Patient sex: F
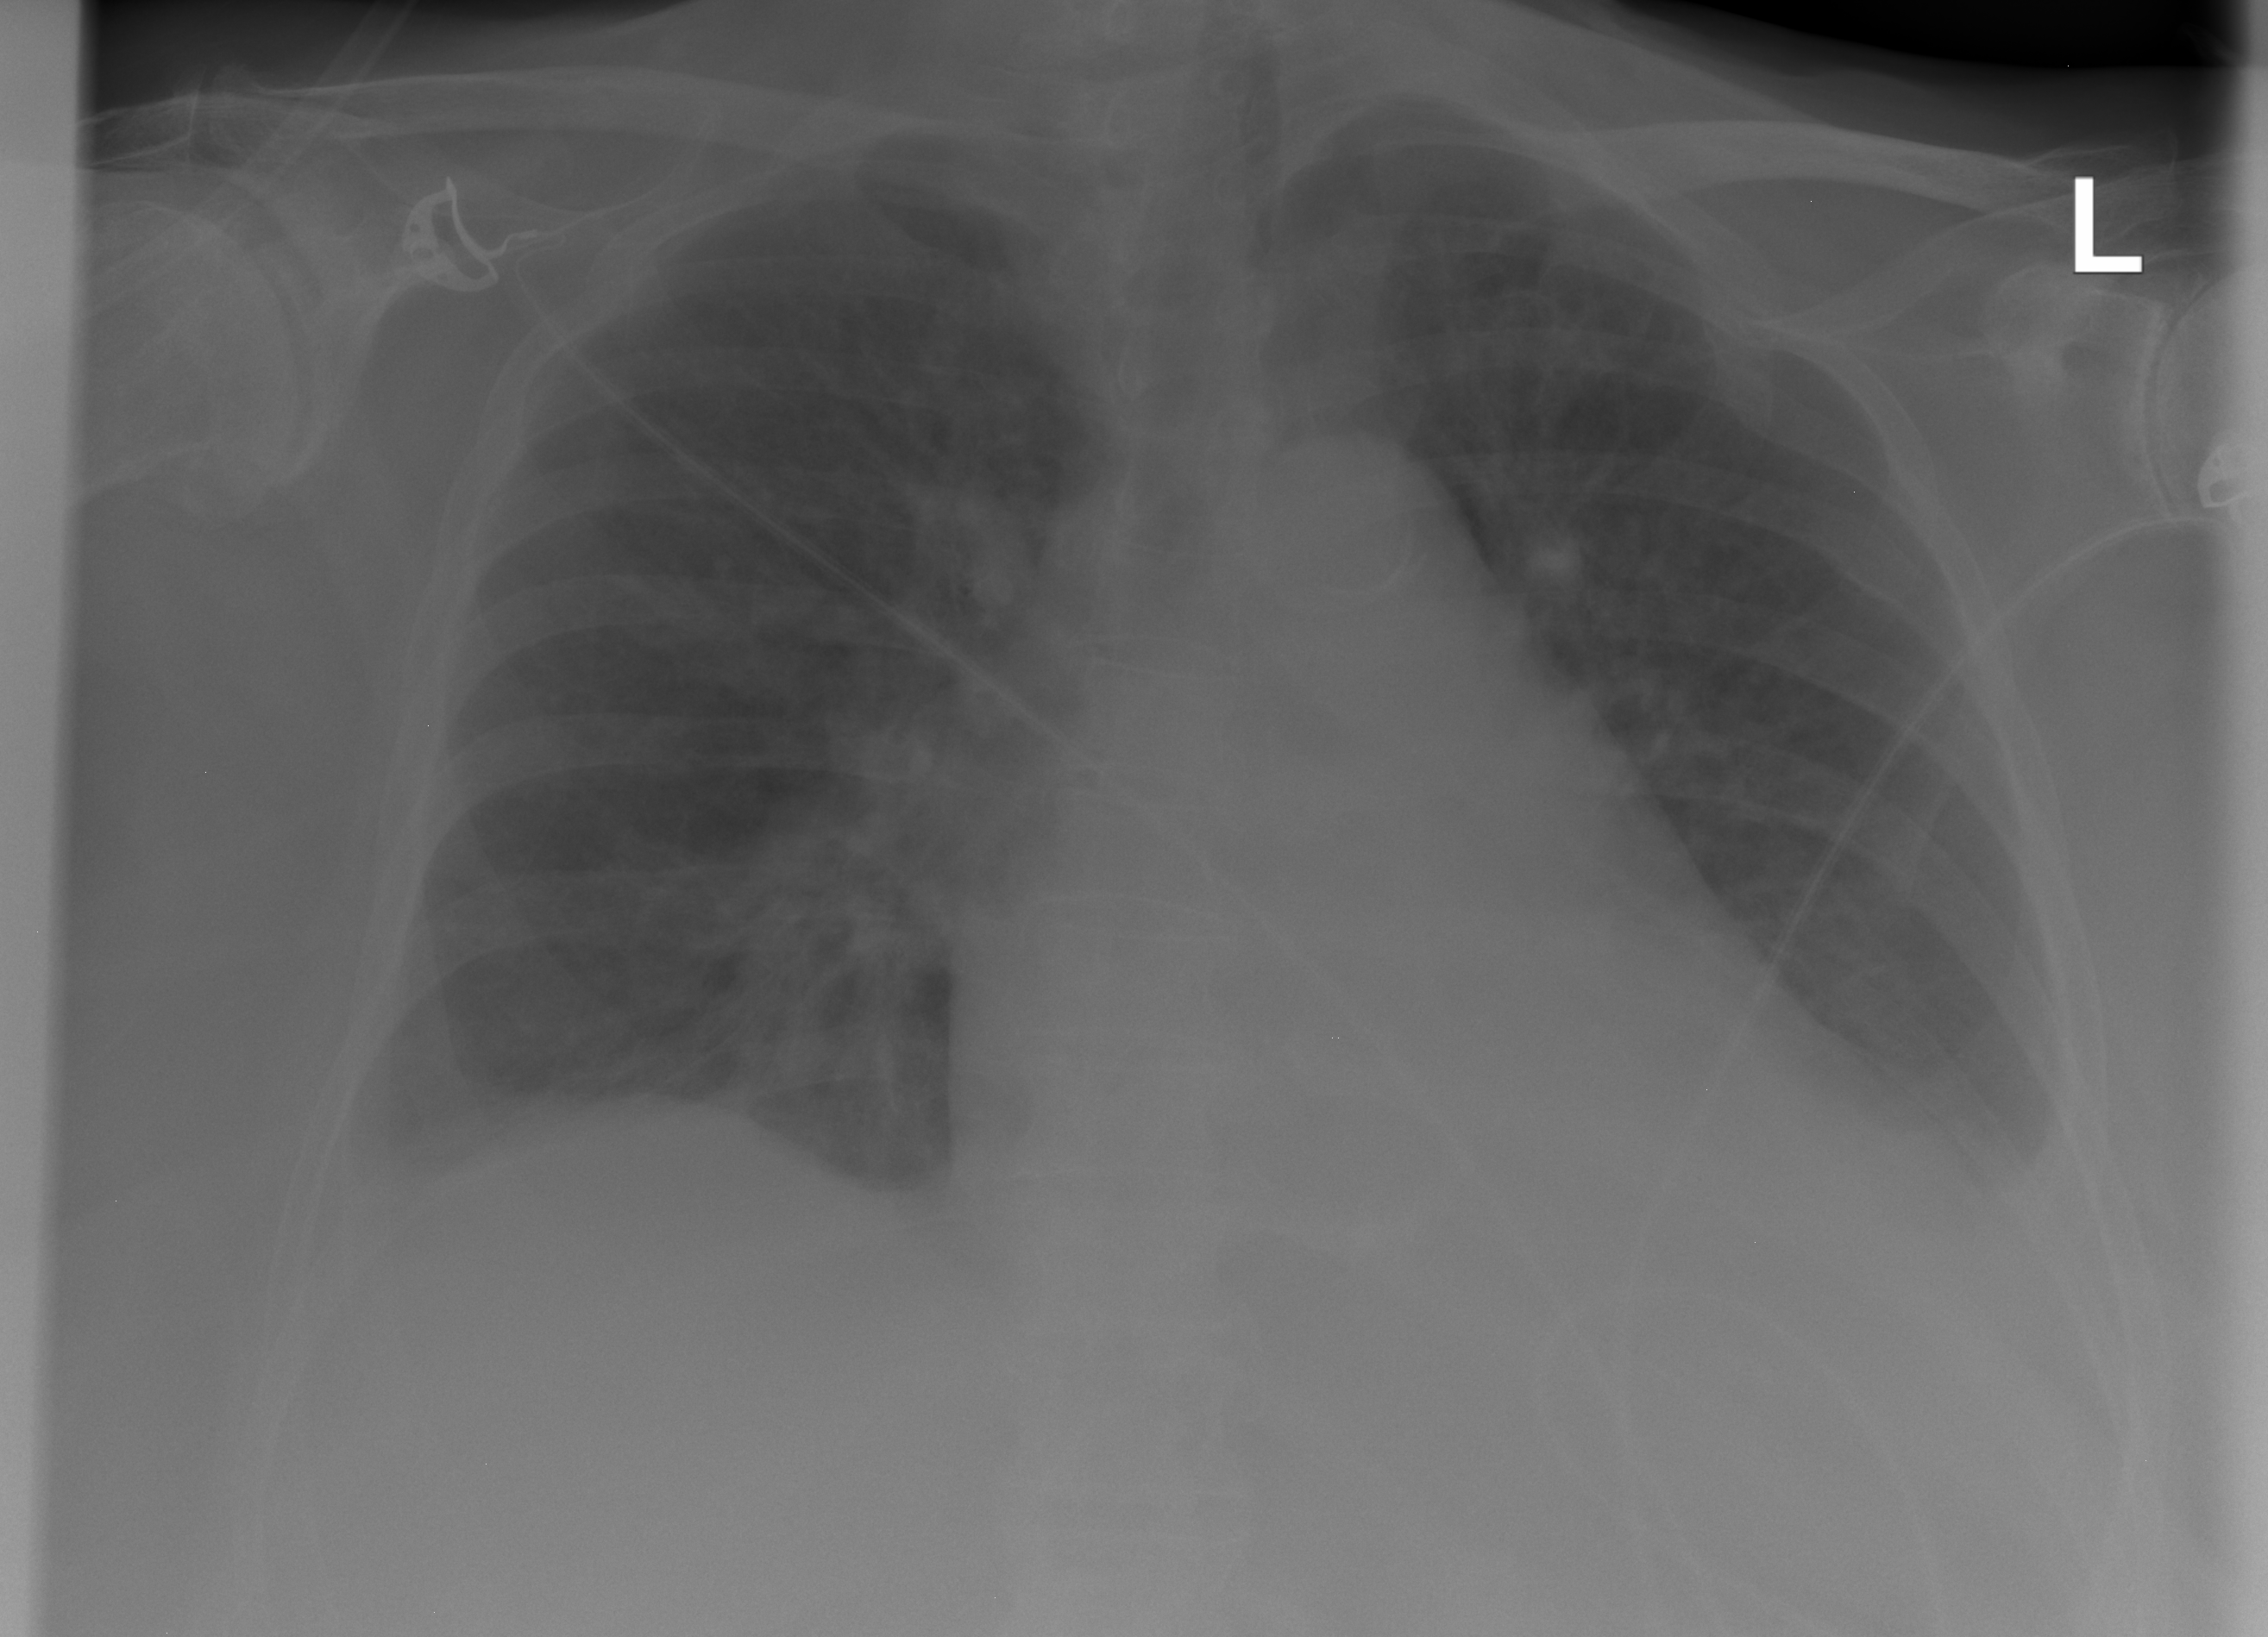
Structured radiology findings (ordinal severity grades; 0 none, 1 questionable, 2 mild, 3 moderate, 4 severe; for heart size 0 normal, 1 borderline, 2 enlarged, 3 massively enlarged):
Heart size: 2
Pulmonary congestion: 2
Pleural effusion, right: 2
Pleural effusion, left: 2
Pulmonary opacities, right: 2
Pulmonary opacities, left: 2
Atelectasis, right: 2
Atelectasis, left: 2